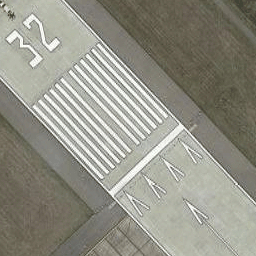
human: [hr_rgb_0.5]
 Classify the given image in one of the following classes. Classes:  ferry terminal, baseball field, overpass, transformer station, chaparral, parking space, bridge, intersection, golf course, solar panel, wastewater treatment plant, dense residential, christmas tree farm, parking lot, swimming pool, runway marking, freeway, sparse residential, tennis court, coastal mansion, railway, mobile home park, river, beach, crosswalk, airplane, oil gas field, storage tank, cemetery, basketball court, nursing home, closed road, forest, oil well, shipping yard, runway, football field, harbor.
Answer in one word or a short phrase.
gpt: runway